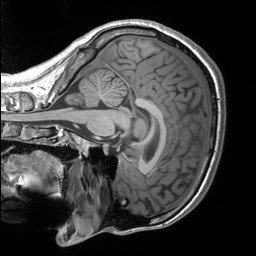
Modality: T1w
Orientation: sagittal
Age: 26
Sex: male
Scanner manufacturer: siemens
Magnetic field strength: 3 T
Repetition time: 2.53 s
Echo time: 0.00219 s